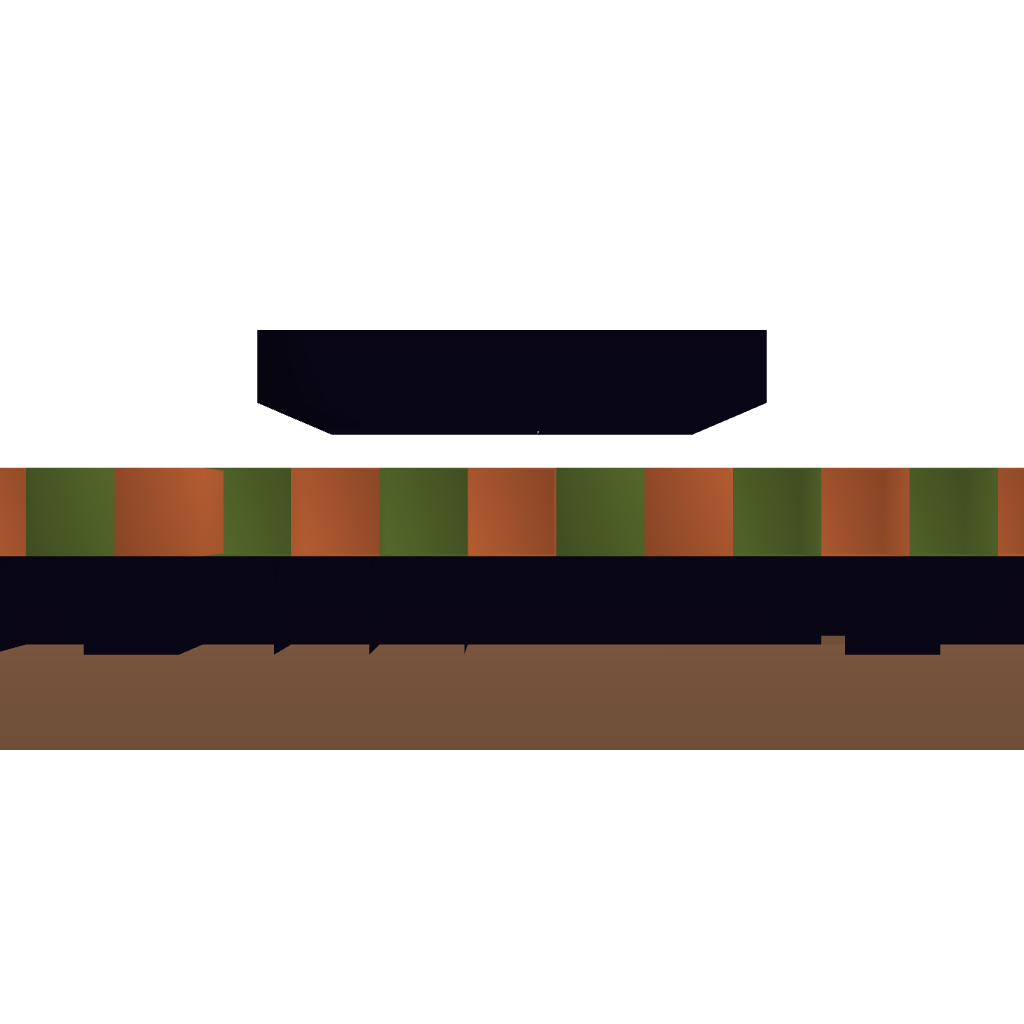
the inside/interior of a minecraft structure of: Trap for zombies